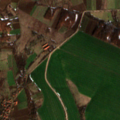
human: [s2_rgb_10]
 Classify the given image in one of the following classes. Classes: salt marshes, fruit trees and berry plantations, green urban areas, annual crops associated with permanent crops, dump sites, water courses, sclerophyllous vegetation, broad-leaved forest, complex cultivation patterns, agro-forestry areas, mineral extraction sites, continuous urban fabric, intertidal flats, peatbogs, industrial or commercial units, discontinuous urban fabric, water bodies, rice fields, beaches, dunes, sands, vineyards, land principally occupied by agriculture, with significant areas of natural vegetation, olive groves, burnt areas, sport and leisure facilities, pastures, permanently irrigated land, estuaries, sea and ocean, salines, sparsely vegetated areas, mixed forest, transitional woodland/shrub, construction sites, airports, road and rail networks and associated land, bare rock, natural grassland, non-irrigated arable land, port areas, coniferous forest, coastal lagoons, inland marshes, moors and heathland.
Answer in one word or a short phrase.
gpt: discontinuous urban fabric, non-irrigated arable land, complex cultivation patterns, land principally occupied by agriculture, with significant areas of natural vegetation, broad-leaved forest